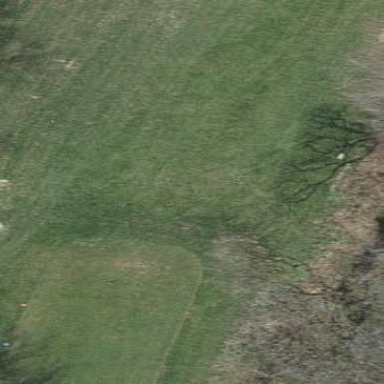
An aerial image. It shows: Grassy area designated as golf tee.